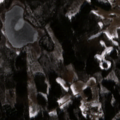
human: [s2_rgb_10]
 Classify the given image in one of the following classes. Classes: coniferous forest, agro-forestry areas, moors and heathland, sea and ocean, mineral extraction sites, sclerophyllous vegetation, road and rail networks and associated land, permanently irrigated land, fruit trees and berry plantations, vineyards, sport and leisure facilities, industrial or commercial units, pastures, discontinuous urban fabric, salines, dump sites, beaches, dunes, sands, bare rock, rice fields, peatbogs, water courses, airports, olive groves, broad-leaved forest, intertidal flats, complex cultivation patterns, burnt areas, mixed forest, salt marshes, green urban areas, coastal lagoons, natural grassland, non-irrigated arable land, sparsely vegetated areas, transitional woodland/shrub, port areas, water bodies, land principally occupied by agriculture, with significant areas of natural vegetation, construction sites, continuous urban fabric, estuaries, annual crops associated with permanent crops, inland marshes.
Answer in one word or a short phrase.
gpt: complex cultivation patterns, land principally occupied by agriculture, with significant areas of natural vegetation, mixed forest